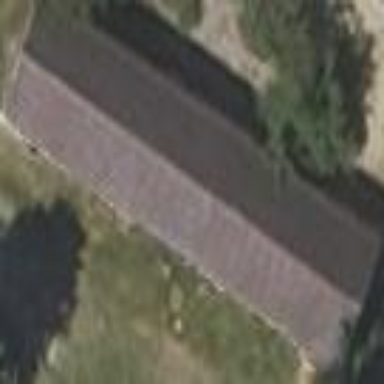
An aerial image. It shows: Shed.